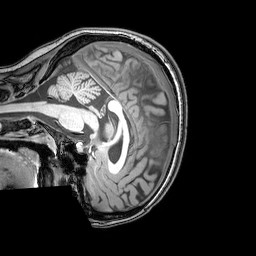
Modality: T1w
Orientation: sagittal
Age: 24
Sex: female
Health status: healthy
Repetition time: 0.081 s
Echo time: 0.037 s